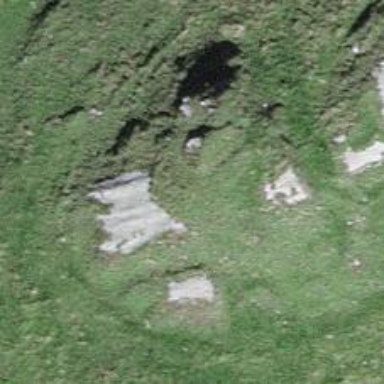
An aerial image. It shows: Wayside cross with historic significance.